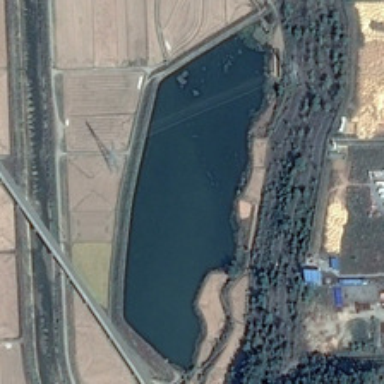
Many green trees and yellow farmlands are around an irregular pond .